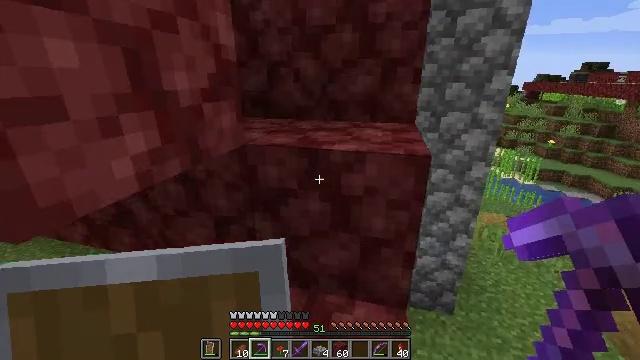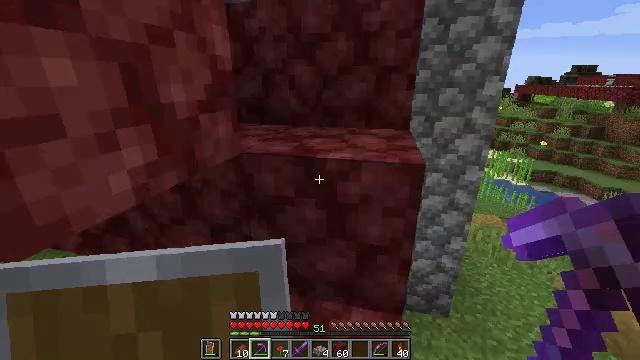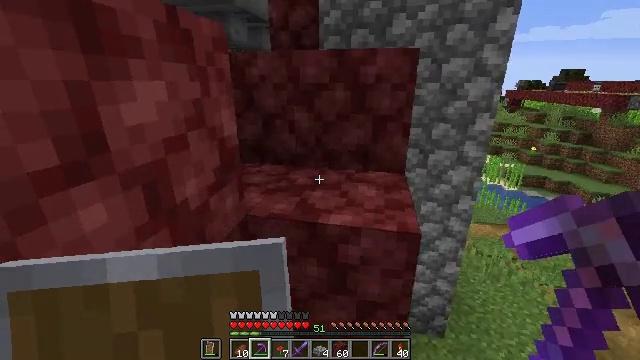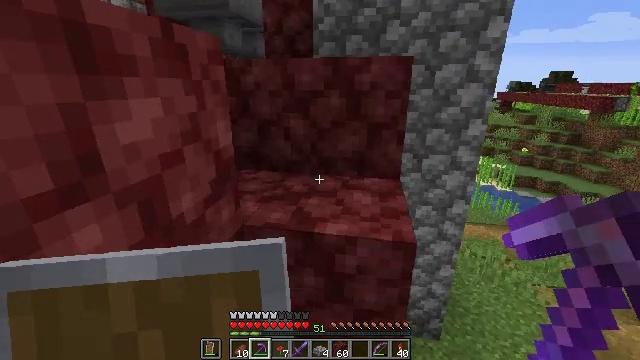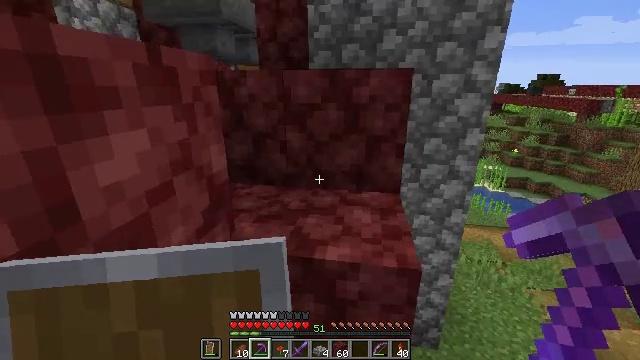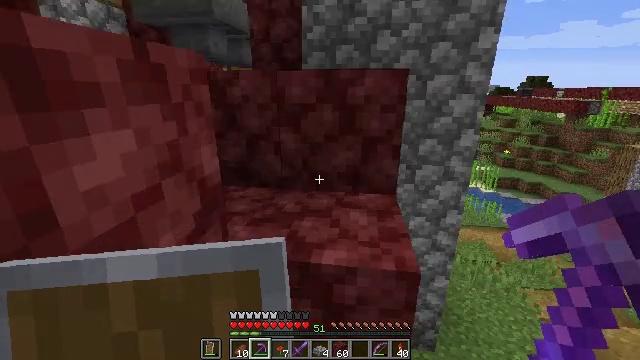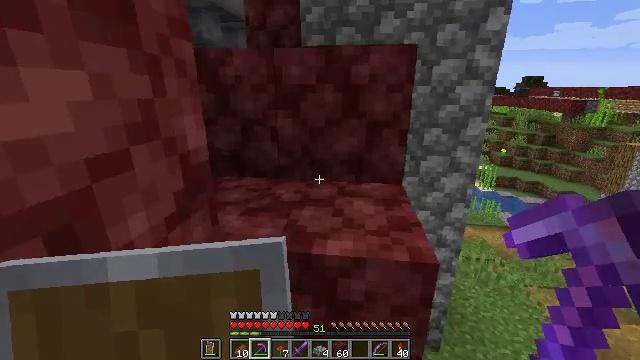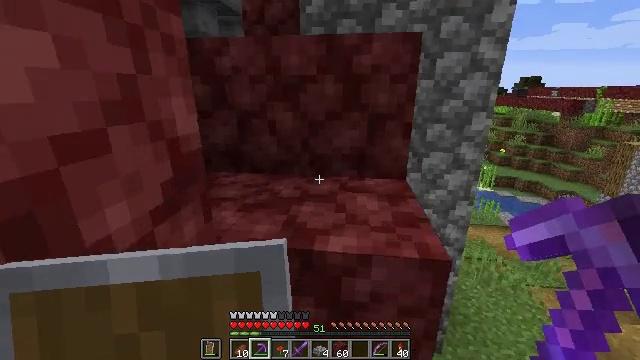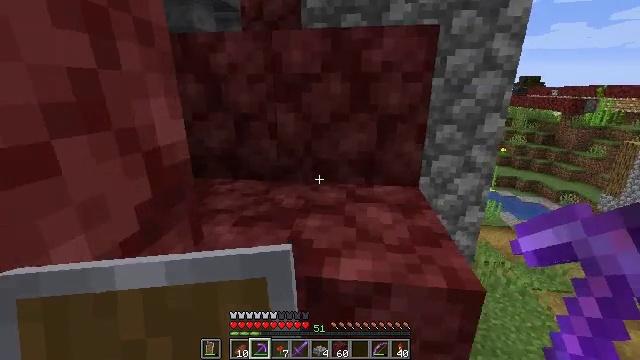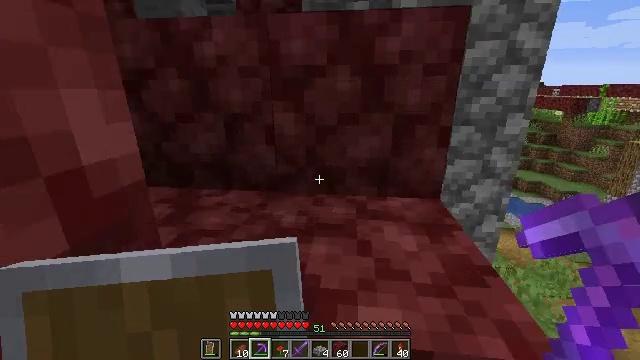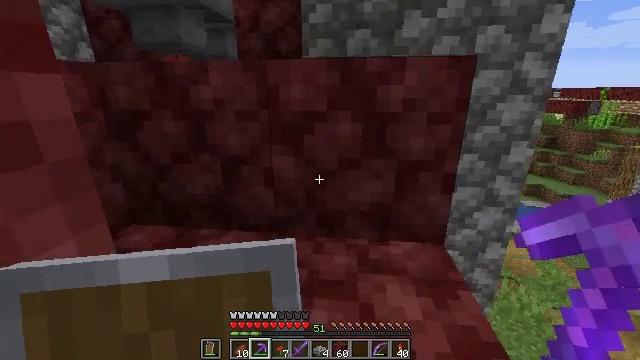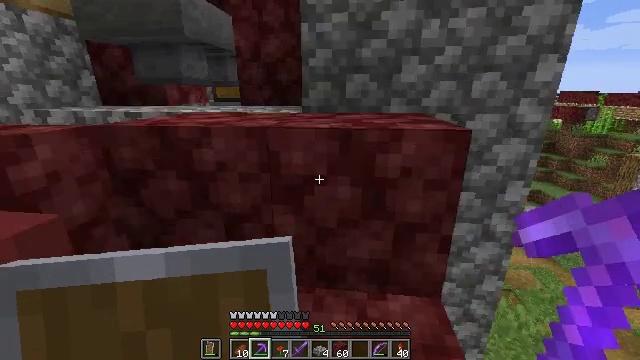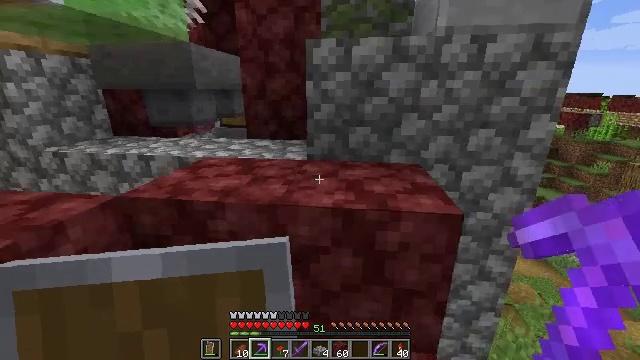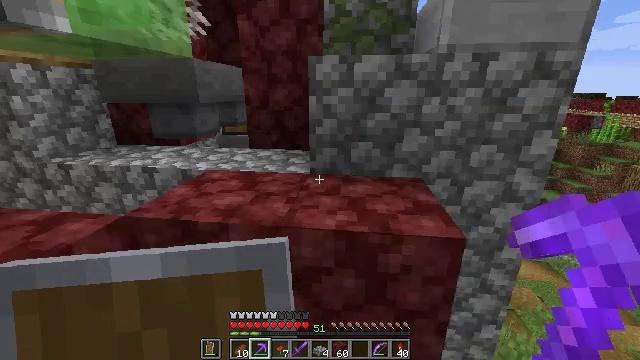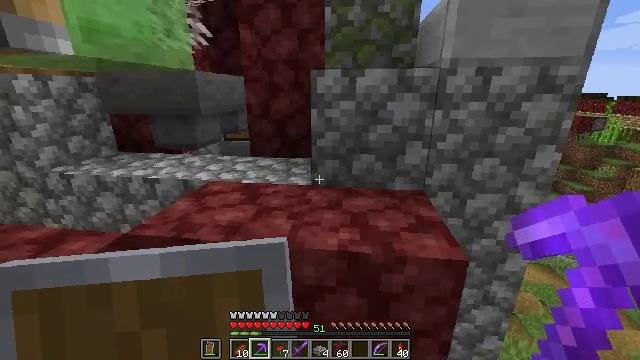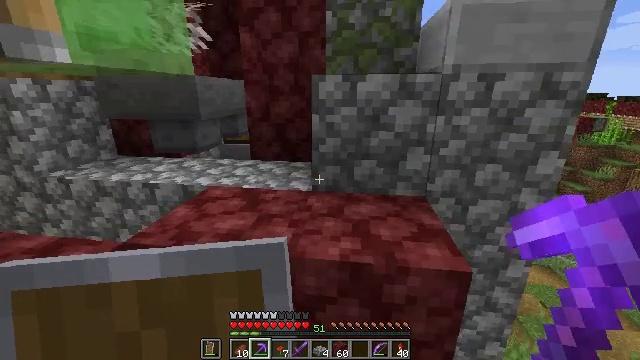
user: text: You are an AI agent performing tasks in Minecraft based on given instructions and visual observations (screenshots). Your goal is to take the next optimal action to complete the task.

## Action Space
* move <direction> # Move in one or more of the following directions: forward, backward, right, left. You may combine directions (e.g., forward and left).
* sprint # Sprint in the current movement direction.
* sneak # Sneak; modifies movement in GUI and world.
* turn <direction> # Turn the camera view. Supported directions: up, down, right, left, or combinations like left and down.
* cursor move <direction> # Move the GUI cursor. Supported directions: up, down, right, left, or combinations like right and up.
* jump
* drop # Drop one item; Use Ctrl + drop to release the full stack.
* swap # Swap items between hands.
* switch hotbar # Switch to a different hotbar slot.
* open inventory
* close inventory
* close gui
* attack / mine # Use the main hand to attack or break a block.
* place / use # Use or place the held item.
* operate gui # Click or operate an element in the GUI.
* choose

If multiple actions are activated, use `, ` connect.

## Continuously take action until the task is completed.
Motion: motion action
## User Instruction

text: Open a crafting table to get gold nugget.
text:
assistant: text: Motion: move forward, turn right, jump
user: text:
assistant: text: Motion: move forward, turn right, jump
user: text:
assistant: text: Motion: move forward, turn right, jump
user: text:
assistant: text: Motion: move forward, turn right
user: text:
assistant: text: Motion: move forward, turn right
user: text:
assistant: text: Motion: move forward
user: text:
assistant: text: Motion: move forward
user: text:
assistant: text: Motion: move forward
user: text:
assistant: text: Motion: move forward
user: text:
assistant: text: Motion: move forward, jump
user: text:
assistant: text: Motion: move forward, jump
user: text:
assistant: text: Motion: move forward, jump
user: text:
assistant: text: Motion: move forward
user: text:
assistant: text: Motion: move forward
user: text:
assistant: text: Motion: move forward
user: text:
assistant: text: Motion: move forward
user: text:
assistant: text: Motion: move forward
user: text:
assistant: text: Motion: move forward
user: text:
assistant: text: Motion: move forward, jump
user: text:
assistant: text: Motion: move forward, jump
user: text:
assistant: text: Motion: move forward, jump
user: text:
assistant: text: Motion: move forward, jump
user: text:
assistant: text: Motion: move forward, jump
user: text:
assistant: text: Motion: move forward
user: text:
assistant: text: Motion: move forward
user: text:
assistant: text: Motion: move forward
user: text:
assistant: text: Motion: move forward, turn left
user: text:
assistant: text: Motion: move forward, turn left
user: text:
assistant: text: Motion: move forward and move right, turn left and down
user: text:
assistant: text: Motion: move forward and move right, turn left and down